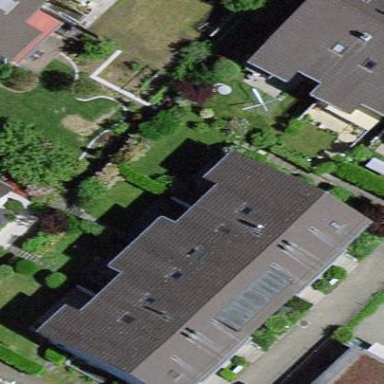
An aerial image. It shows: Semi-detached house.